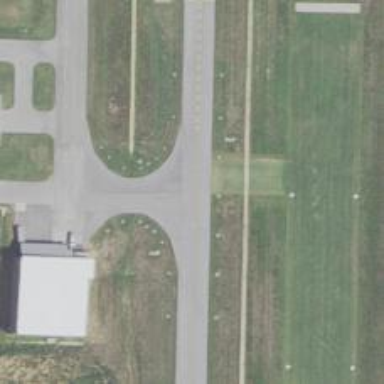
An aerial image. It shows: View of taxiway at the airport.